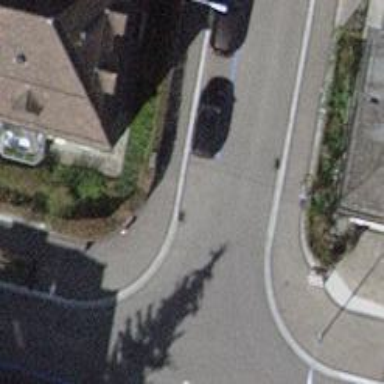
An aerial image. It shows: Residential road with asphalt surface. There are sidewalks on both sides of the road.